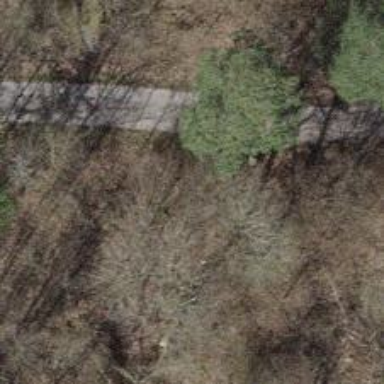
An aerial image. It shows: Brown bench.